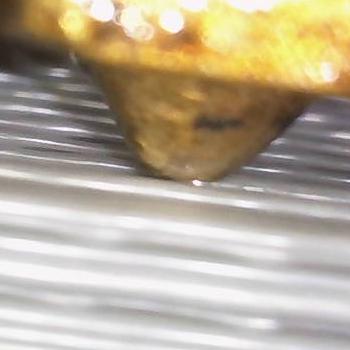
Flow rate: 100%